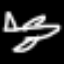
Label: airplane